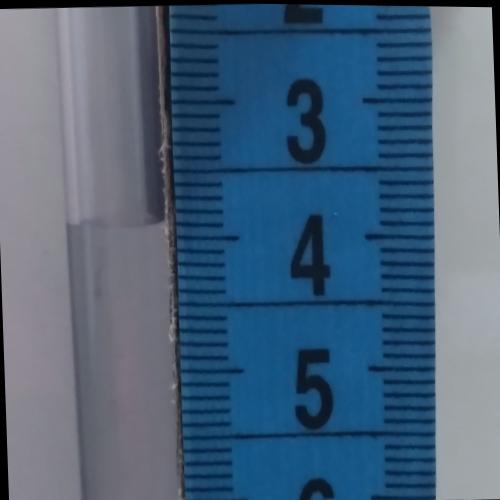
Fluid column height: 3.9 cm